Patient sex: M
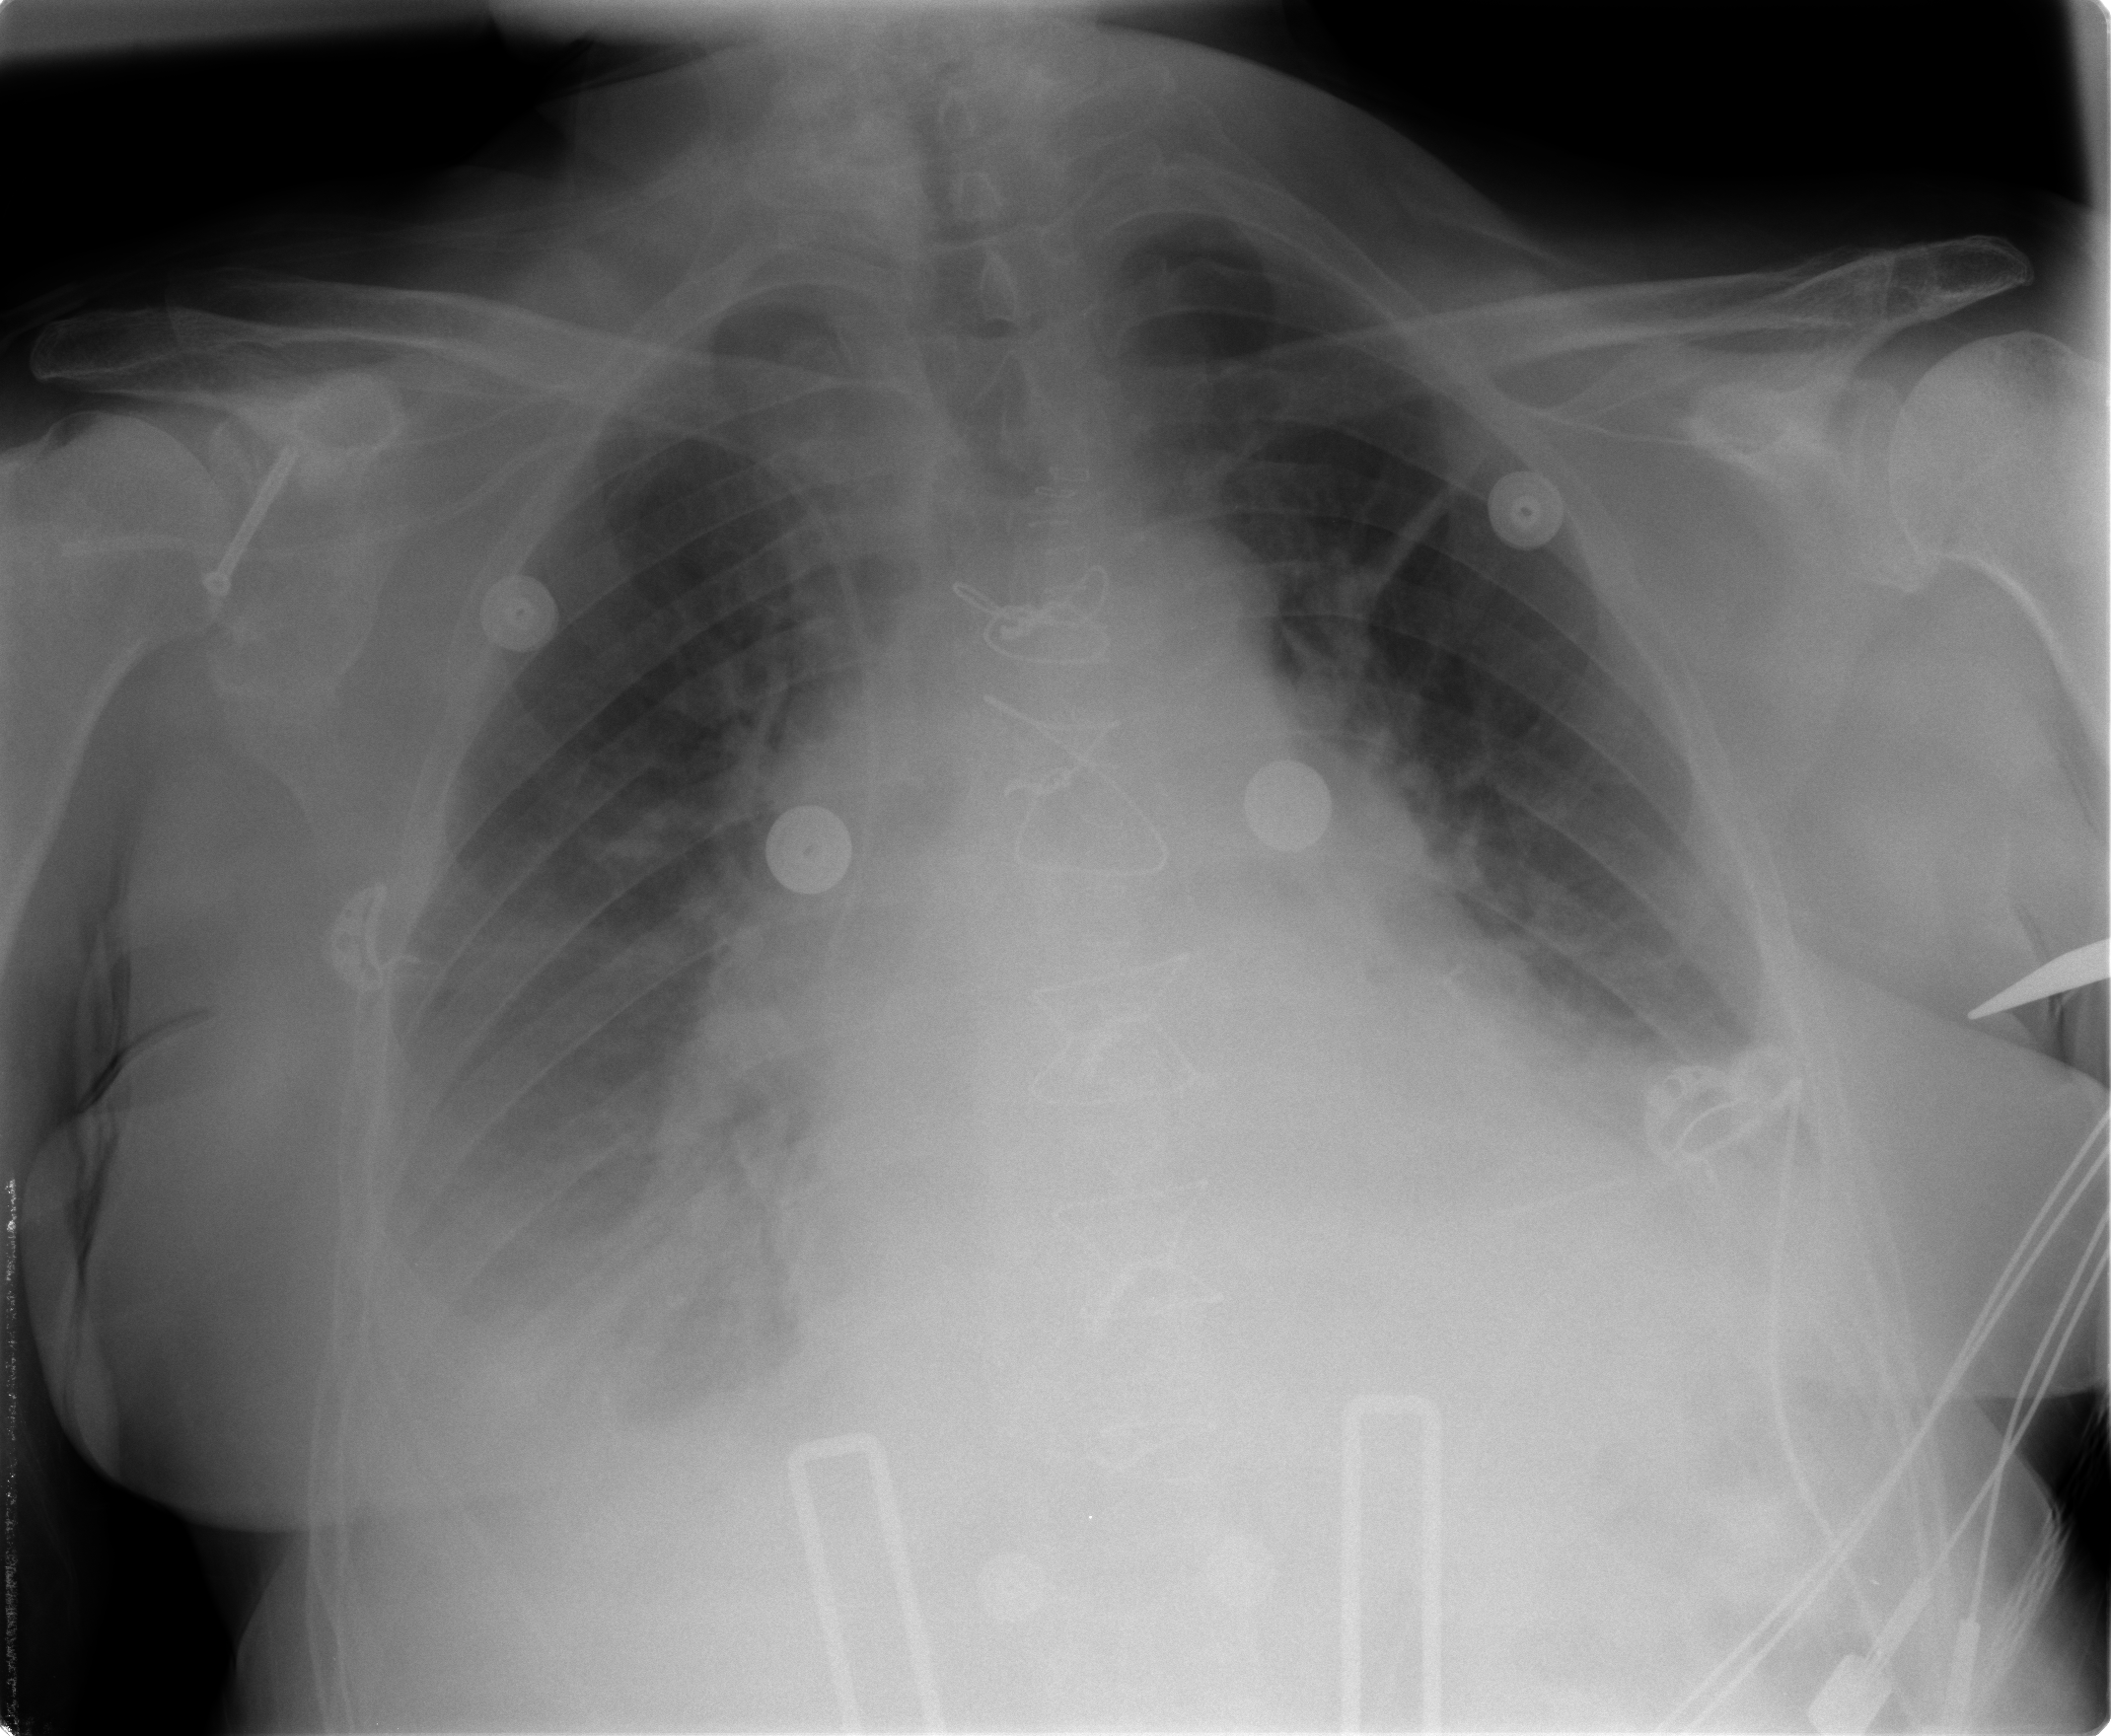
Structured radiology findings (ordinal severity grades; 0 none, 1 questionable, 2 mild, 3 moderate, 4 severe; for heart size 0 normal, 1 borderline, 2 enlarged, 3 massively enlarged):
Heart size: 2
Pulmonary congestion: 0
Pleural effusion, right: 2
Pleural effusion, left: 2
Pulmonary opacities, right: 0
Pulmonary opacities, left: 0
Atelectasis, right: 2
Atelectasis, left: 2